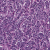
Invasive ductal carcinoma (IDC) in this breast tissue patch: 0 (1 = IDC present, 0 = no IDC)